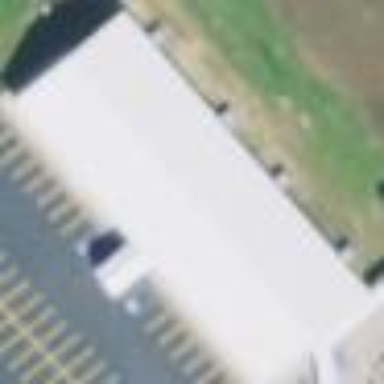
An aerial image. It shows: School building.